Question: I feel really stupid asking this, but NuGet just annoyed the hell out of me...
I tried to find the "ASP.NET Web API Help Page" package. So I entered that in the search box. But the results look like NuGet returns anything that matches at least one of my words - even if that match is in the description.
How to change the search so it returns only relevant matches - similar to google?

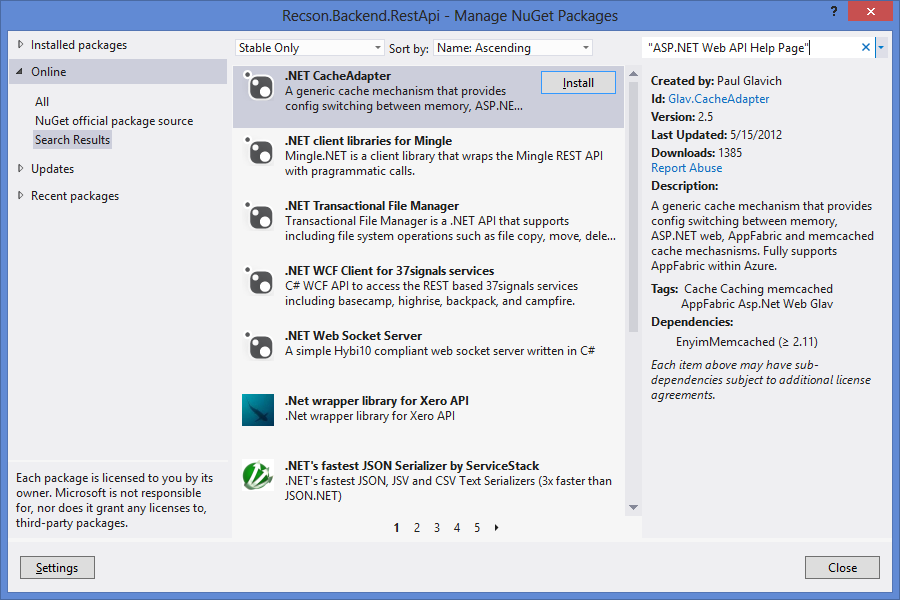
Answer: I don't think it supports phrases for searching at the moment. I'd suggest you file an issue at <URL>